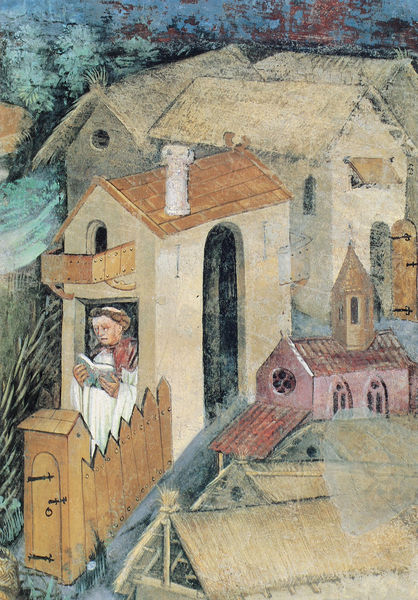
Titel: Il ciclo dei Mesi (Monatskreis)
Künstler: Meister Wenzeslaus
Standort: Trient, Torre Aquila (EU - I)
Schlagwörter: blau, mann, bäume, stadt, fenster, tür, weiss, dach, haus, rot, zaun, bibel, häuser, kirche, kutte, wald, kamin, turm, balkon, bogen, dächer, giebel, fluß, häuschen, papst, lesen, bretter, ring, tor, balkone, buch, strohdach, scharniere, schloß, thoma, priester, mönch, klsoter, heiliger, heilig, shwarz, tonsur, monch, döcher, strahdach, kjl